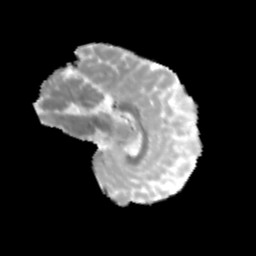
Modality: MD
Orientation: sagittal
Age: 13
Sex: female
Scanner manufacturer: siemens
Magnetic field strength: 3 T
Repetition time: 3.8 s
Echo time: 0.07 s